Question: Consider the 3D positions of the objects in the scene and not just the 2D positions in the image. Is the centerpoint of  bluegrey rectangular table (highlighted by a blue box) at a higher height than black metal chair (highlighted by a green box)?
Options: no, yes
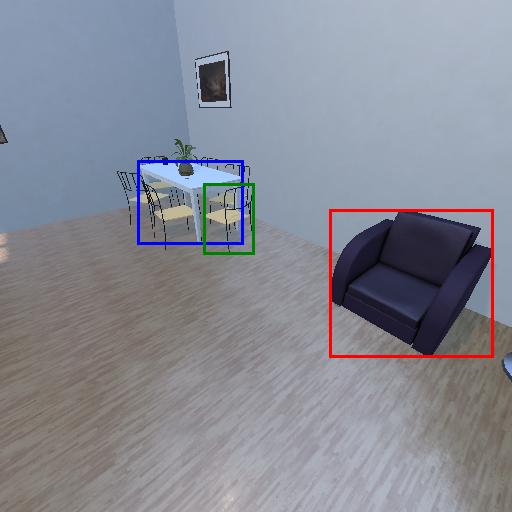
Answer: no